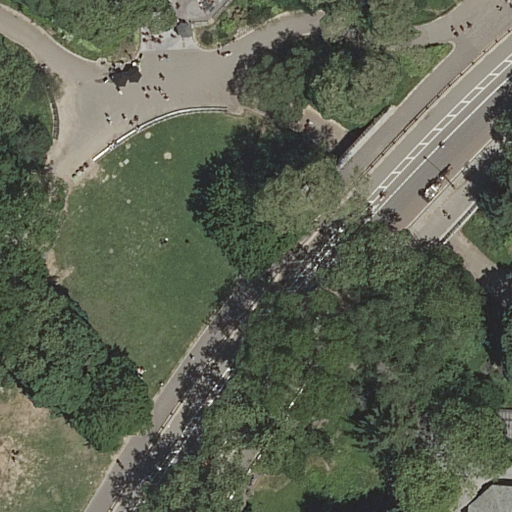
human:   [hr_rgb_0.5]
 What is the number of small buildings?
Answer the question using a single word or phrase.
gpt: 1

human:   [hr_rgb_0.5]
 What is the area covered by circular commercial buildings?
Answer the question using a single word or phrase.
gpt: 0m2

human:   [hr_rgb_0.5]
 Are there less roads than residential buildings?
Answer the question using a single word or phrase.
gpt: no

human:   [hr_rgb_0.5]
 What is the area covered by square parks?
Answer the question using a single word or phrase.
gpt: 0m2

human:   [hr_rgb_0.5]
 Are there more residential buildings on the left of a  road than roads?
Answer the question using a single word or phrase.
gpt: no

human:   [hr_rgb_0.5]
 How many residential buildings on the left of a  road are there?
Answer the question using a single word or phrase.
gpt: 0

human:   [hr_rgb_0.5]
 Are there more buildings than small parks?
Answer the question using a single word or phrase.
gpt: yes

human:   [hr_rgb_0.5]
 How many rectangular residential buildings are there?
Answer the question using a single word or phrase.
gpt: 1

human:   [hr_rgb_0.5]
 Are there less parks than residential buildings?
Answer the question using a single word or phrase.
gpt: no

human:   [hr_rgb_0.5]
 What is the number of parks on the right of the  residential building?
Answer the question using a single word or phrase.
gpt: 0

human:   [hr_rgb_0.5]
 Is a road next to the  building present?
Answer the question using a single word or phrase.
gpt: yes

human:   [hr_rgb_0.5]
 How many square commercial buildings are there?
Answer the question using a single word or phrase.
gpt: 0

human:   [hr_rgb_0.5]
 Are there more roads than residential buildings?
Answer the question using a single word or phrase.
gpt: yes

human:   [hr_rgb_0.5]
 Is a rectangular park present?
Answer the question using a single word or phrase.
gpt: yes

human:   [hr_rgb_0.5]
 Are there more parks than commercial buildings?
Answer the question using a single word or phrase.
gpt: yes

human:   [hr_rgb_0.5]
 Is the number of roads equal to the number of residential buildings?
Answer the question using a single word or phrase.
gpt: no

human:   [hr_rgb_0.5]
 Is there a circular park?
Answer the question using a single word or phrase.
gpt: no

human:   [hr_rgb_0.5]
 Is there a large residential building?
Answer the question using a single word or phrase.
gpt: no

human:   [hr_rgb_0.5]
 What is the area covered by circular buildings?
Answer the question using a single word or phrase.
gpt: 0m2

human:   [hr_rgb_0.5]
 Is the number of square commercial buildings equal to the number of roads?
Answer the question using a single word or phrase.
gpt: no

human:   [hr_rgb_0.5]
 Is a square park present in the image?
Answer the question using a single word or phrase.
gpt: no

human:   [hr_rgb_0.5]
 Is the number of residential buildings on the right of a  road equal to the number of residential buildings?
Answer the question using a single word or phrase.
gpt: yes

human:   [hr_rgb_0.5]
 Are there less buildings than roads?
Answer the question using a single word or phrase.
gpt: yes

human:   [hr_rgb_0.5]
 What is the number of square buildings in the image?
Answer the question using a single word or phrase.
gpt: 0

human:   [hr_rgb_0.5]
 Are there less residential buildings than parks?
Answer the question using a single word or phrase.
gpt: no

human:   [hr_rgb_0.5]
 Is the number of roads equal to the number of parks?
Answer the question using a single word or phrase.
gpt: no

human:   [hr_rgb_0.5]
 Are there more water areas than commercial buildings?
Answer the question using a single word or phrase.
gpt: no

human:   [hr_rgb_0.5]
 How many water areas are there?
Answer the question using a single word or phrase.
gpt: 0

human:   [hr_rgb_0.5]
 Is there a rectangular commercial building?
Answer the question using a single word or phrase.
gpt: no

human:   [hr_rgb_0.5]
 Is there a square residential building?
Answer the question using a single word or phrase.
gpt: no

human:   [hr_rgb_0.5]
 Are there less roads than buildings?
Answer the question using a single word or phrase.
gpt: no

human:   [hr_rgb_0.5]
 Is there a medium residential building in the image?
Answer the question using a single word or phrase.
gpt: no

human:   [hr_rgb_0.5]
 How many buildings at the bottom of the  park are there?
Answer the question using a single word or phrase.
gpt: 0

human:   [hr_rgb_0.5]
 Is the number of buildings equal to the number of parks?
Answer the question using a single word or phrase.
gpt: yes

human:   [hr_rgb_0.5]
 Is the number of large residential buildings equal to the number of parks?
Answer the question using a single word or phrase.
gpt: no

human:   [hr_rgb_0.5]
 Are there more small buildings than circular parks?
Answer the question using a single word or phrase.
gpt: yes